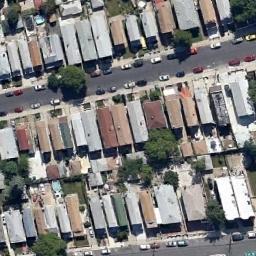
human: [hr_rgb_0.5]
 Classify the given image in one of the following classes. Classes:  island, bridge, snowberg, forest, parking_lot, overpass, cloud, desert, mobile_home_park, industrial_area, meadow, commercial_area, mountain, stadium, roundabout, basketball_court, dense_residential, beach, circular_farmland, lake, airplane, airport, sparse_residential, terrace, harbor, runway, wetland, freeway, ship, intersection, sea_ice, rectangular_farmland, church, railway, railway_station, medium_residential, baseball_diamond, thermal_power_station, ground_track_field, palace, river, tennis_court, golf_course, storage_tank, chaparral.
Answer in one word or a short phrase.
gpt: dense_residential